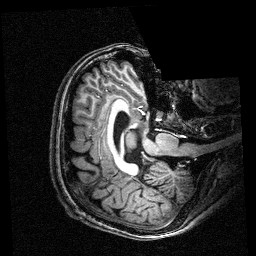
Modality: T1w
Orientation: axial
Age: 24
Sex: female